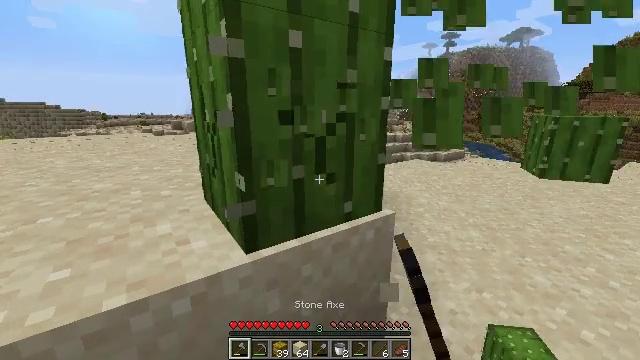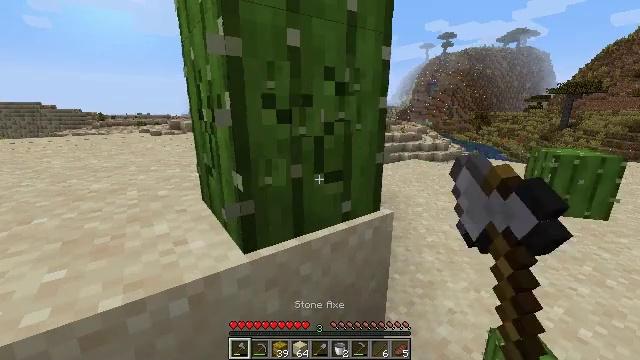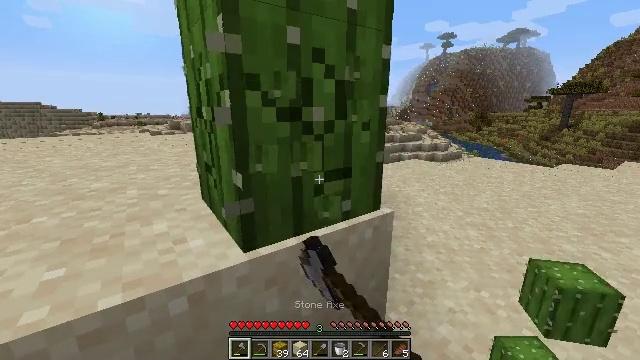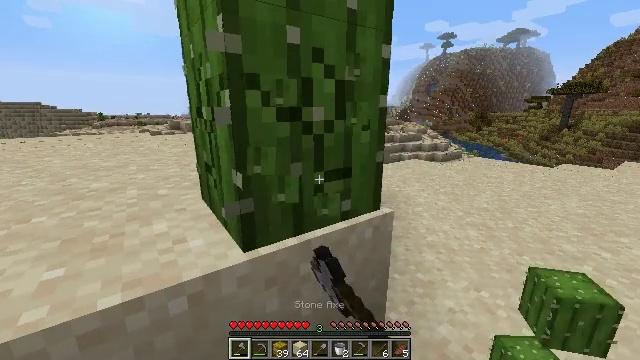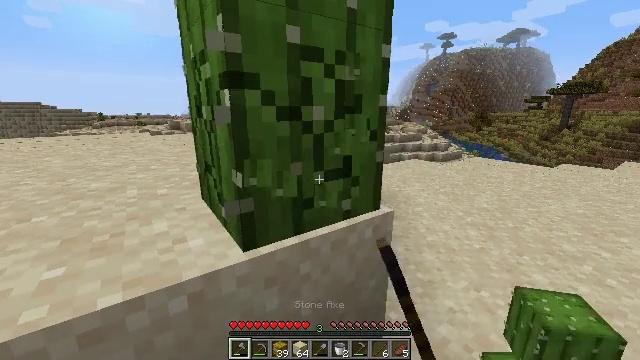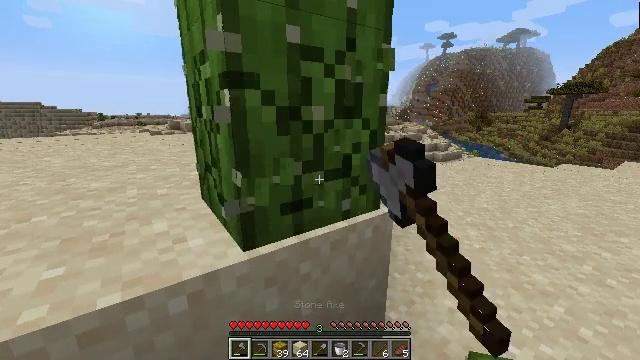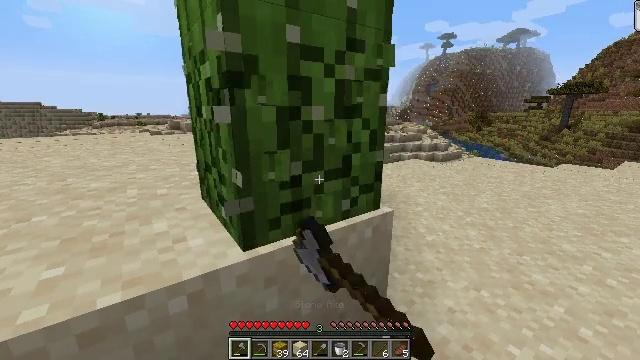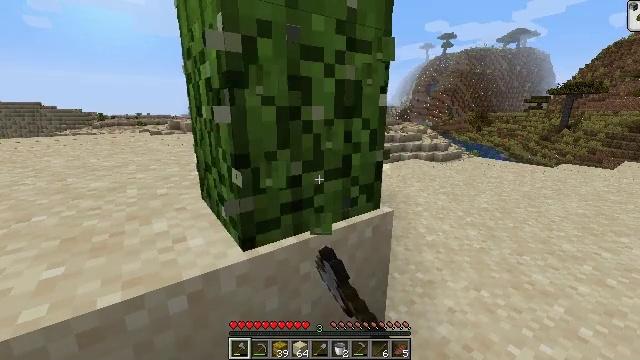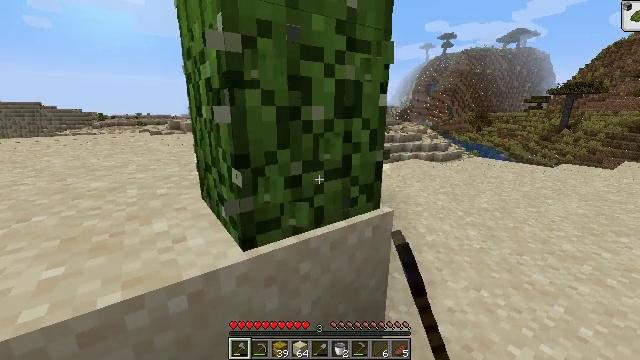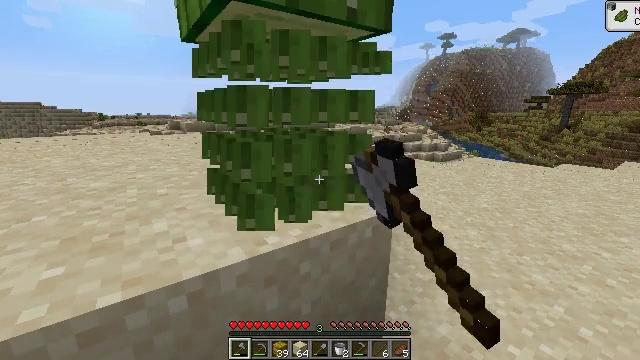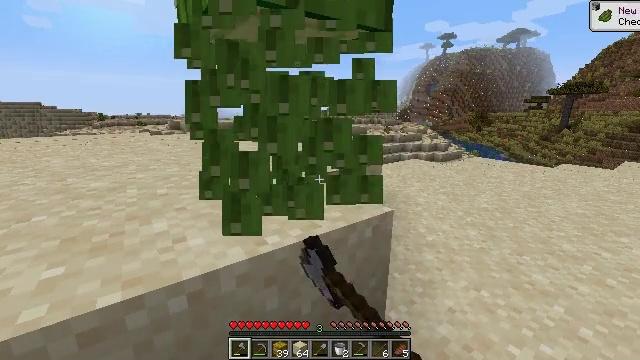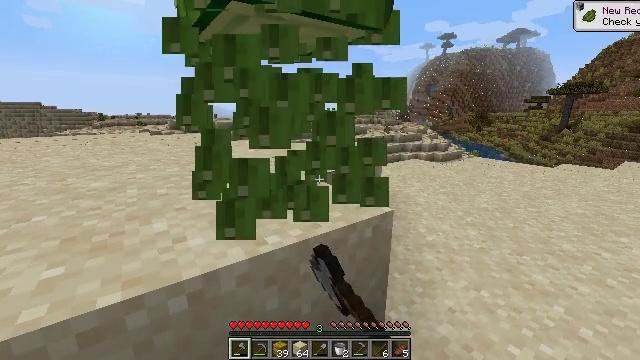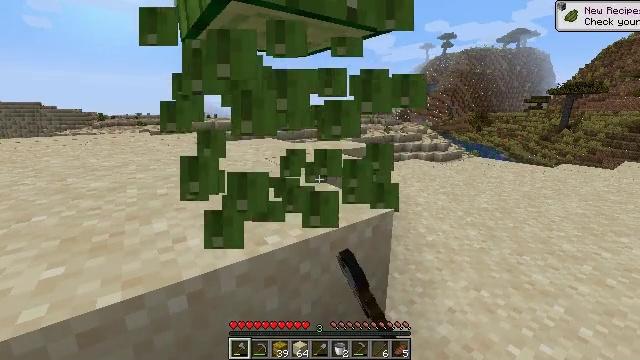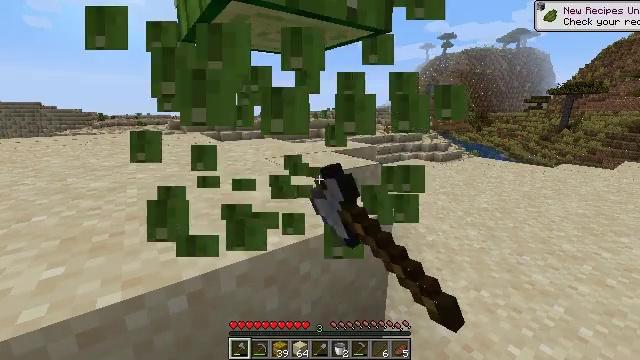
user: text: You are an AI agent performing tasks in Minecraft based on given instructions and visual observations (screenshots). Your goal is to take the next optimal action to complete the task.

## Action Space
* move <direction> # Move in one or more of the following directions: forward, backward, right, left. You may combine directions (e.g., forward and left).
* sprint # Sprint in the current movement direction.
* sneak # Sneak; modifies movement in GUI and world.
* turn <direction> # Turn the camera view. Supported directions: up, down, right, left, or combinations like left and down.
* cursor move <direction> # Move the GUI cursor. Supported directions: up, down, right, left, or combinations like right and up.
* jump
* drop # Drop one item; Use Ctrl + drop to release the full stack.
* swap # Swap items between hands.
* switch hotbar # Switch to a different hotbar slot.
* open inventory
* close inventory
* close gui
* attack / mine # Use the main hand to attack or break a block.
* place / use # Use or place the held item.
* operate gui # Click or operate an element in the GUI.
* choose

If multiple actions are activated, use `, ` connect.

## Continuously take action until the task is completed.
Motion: motion action
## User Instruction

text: Harvest the cactus plant.
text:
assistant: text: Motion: attack / mine
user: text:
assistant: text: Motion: attack / mine
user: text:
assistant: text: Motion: attack / mine
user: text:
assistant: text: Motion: attack / mine
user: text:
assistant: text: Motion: attack / mine
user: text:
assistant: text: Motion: attack / mine
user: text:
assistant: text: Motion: attack / mine
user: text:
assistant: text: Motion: attack / mine
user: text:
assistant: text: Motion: attack / mine
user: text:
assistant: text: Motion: attack / mine
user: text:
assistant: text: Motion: attack / mine
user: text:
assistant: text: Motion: attack / mine
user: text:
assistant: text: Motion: attack / mine
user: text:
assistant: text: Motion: attack / mine